Interaction volume radius: 5 \u00c5
Interaction volume height: 30 \u00c5
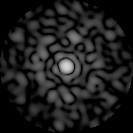
Disorder parameter: 0.8345